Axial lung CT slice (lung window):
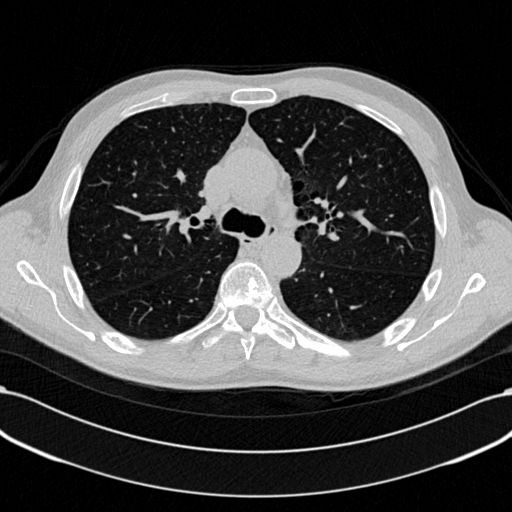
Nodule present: no